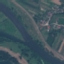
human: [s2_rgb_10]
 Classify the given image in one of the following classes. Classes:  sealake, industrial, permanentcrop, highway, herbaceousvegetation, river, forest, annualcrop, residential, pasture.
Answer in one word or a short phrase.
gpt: River